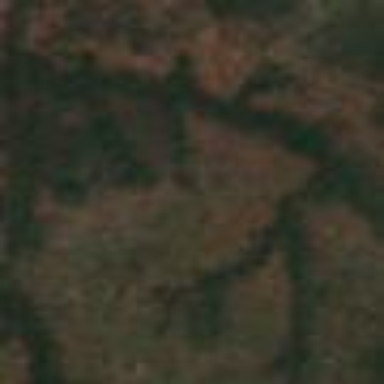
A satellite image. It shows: Forest area.